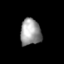
Tissue: skin
Cell type: Fibroblasts
Senescence score: 0.7929
Nuclear area (px): 537
Mean DAPI intensity: 154.965